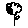
Label: flower